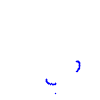
Particle: proton